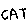
Label: cat